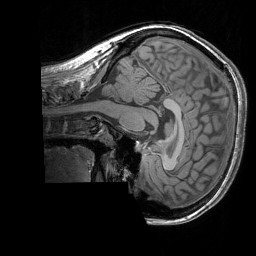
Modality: T1w
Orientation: sagittal
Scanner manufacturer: siemens
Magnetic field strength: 3 T
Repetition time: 1.83 s
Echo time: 0.00303 s